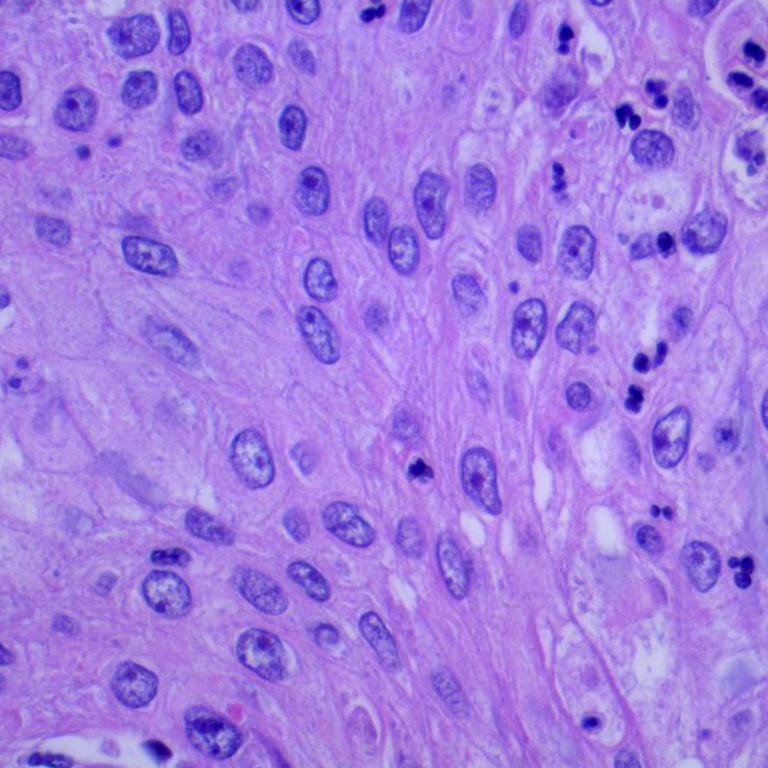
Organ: lung
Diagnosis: squamous carcinomas